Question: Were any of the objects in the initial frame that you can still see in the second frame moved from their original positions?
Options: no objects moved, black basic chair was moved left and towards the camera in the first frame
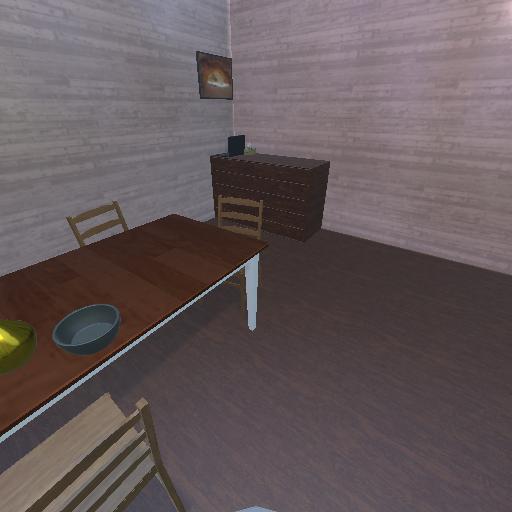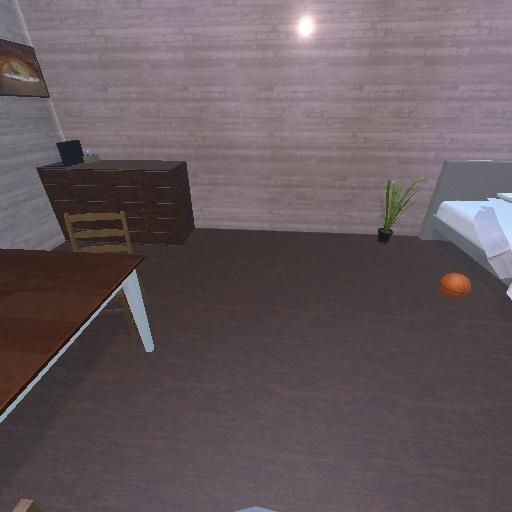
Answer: no objects moved